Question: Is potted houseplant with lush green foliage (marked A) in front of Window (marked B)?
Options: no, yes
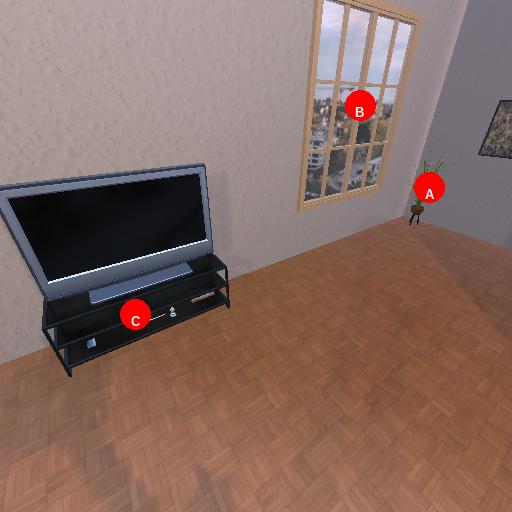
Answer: no